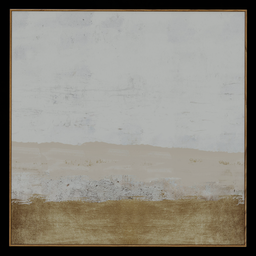
Label: decoration